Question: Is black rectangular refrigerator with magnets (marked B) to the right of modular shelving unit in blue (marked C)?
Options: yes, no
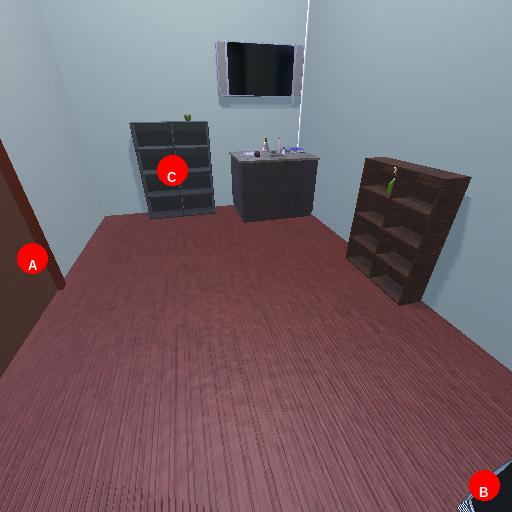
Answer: yes